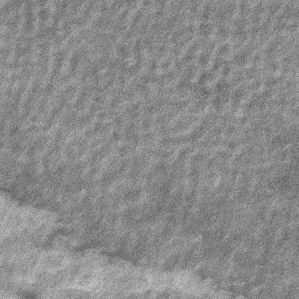
Label: frost